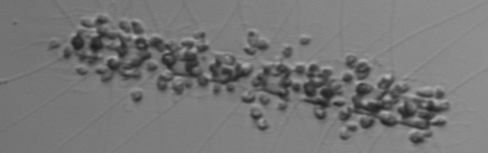
Label: Chaetoceros_didymus_TAG_external_flagellate